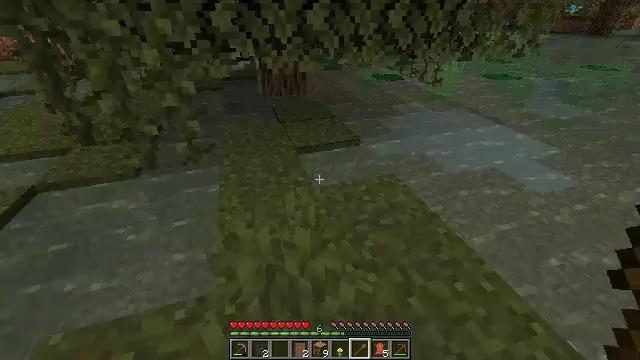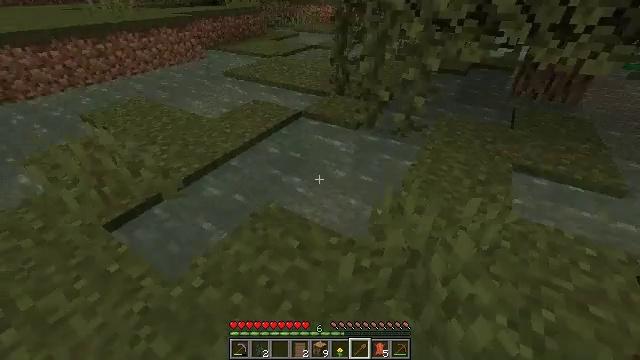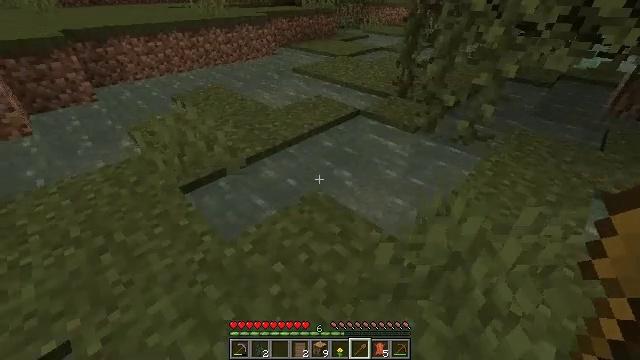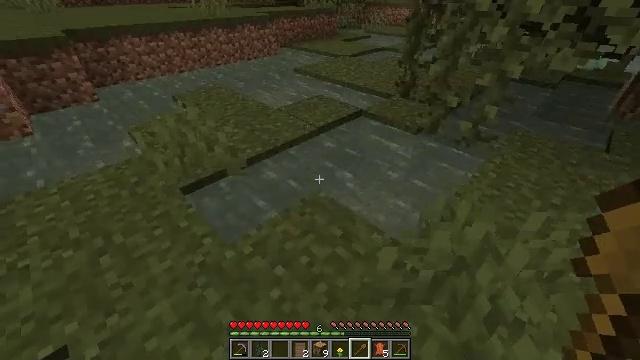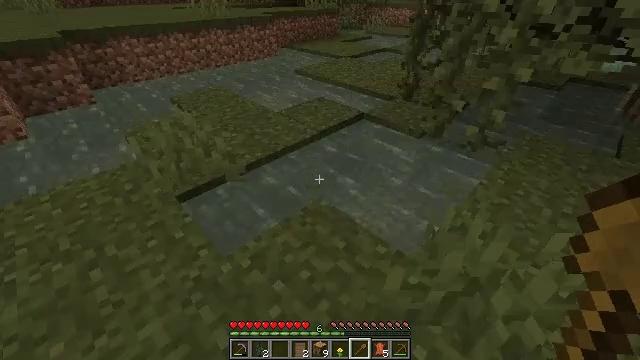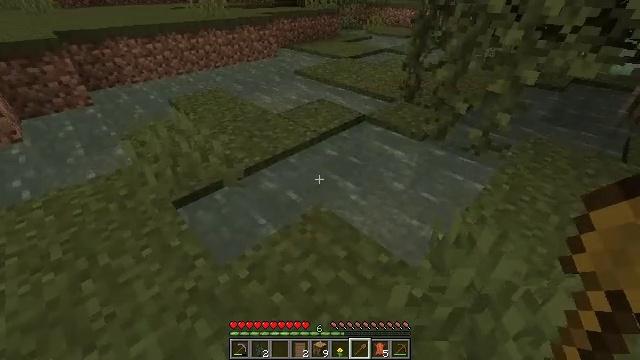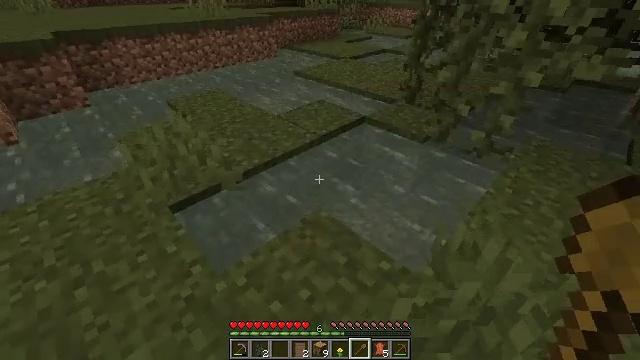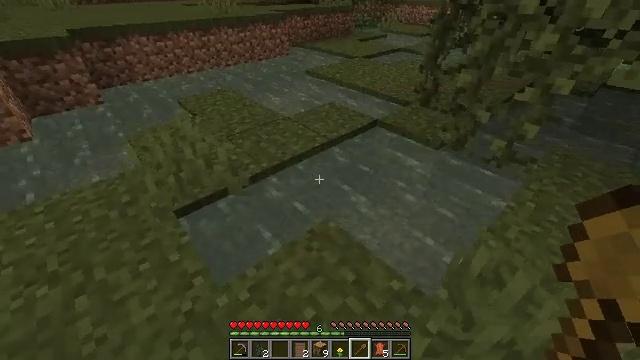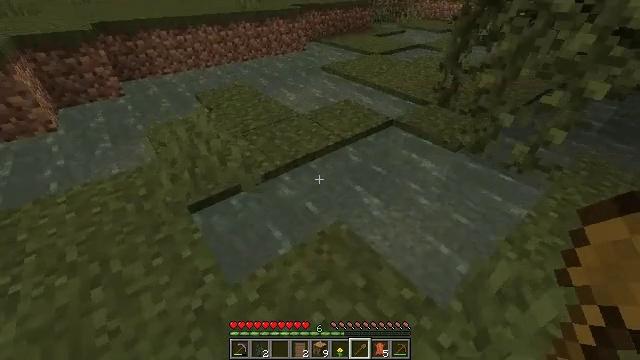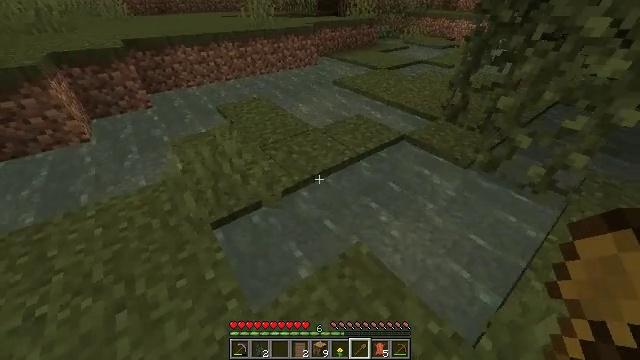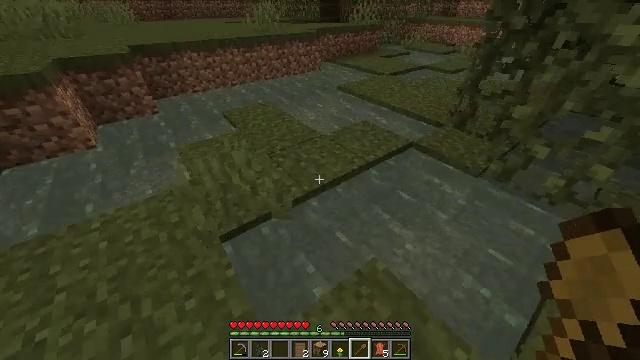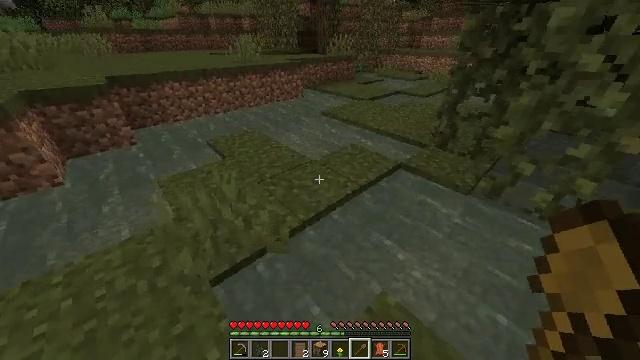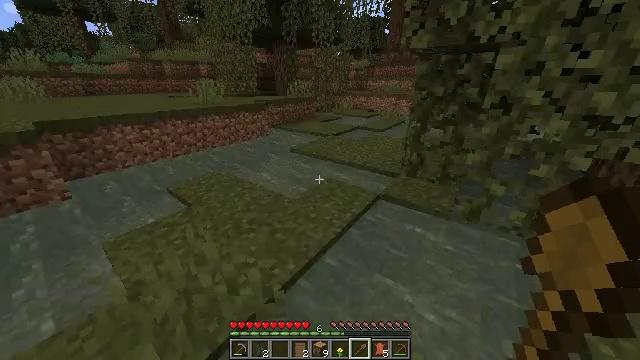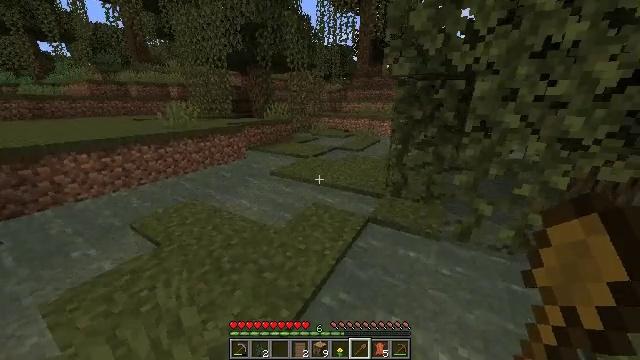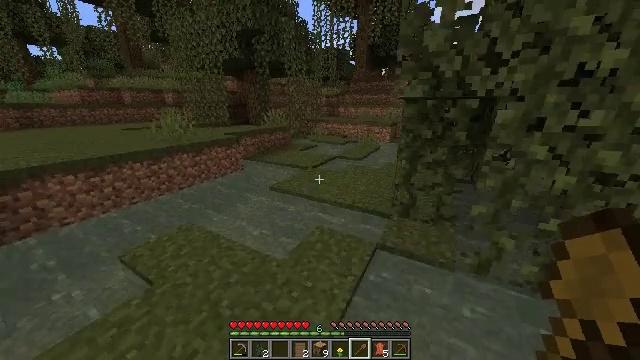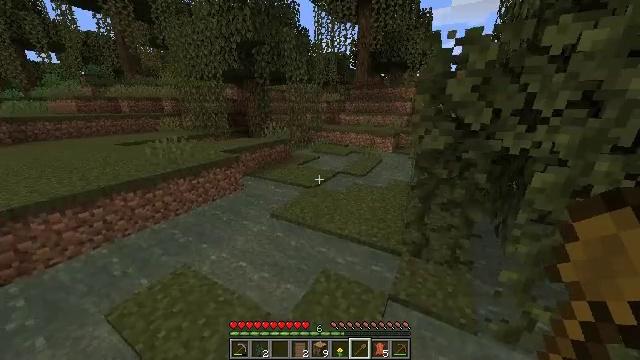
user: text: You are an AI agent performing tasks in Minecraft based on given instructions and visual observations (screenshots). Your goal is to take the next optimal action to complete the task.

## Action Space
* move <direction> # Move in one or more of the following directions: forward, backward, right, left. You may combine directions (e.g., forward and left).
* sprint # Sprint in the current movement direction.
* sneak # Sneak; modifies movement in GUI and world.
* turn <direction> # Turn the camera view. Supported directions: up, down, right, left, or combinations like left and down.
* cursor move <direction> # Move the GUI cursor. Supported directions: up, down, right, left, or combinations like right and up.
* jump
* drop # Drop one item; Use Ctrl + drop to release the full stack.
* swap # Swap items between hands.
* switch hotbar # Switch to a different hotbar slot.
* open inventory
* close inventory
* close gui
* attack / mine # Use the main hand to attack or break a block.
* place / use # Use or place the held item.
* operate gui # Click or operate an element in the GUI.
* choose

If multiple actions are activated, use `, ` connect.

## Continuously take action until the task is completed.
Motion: motion action
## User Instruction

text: Gather grass on the ground.
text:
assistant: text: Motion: turn left and down
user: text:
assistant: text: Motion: turn left
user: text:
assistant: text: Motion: move forward
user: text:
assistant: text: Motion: move forward
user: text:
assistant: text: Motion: no_op
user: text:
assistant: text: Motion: no_op
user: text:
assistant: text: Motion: move forward, turn left
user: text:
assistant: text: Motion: move forward and move left, turn left and down
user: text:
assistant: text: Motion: move forward and move left, turn left
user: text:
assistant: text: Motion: move forward and move left
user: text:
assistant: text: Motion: move forward and move left, turn right and up
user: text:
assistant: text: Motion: move forward and move left, turn right and up
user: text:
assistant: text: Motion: move forward, turn right and up
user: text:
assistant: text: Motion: move forward, jump
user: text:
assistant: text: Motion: move forward, jump
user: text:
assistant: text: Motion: move forward, jump
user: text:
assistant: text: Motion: move forward
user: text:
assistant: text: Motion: move forward
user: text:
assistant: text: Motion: move forward
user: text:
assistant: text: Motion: move forward, turn right and up
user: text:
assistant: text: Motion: move forward and move right, turn right and up
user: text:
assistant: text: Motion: move forward and move right, turn right
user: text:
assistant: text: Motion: move forward and move right
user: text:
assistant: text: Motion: move forward and move right
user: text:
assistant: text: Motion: move forward and move right, jump
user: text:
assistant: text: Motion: move forward, jump
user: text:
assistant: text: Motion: move forward and move left, jump
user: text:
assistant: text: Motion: move forward and move left, jump
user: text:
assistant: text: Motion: move forward and move left, jump
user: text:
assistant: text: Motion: move forward and move left, jump